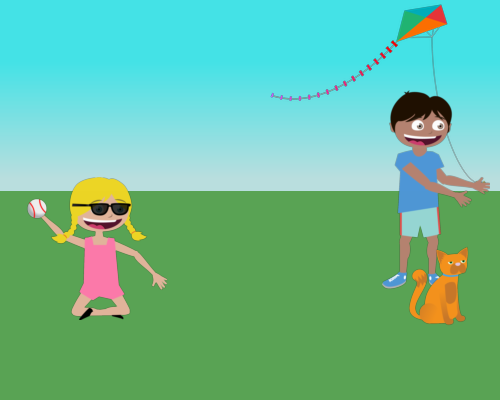
big smiling crossed leg jenny on left shades on right arm up with baseball in it big smiling hands stretched out mike on right facing right ribs at horizon his thumb above horizon 2 in from right edge big cat to the right of mike facing right mike 's foot is almost touching cat tail jenny 's forehead at horizon med kite in middle facing right string behind mike 's eye and touches left hand everyone is facing right good job